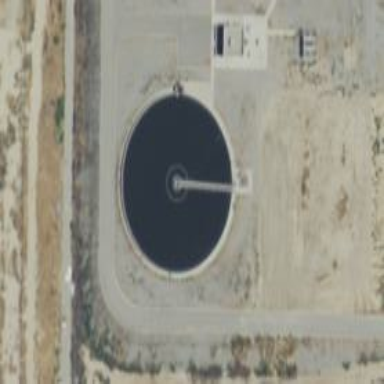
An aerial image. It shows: Wastewater basin for treating water.